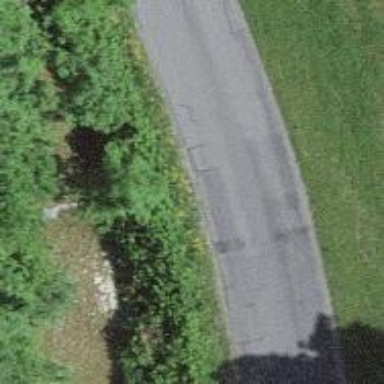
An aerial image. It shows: Bus stop along the road.